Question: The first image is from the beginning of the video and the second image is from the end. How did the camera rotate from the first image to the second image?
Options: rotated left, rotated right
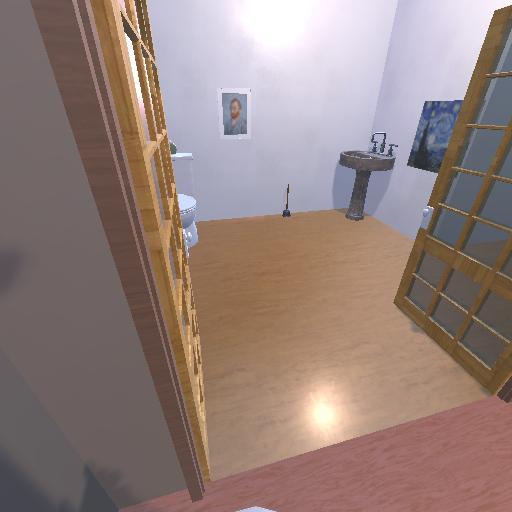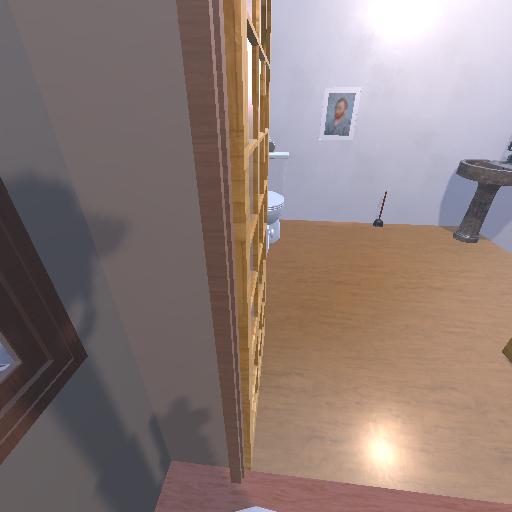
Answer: rotated left